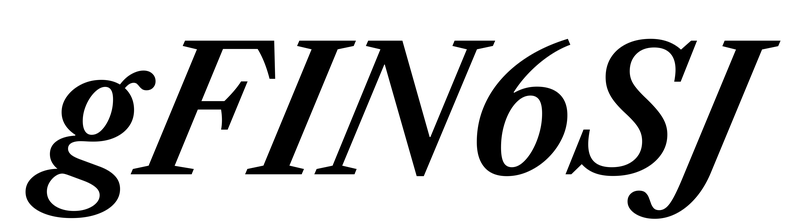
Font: LibreCaslonText-Italic_SemiBold_Italic